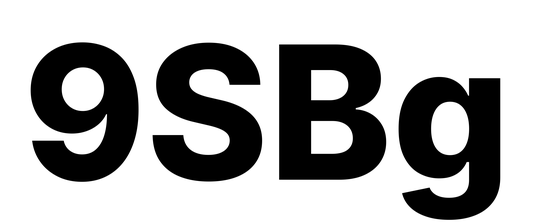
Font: Inter_ExtraBold